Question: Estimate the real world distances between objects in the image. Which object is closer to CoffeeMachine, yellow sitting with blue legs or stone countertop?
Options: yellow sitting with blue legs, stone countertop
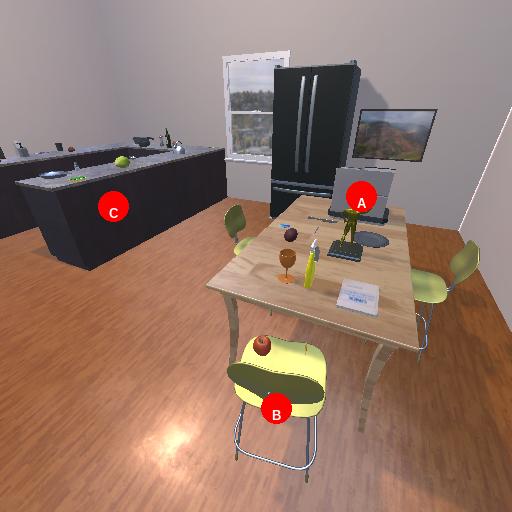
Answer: yellow sitting with blue legs